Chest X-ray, PA view. Patient: 49 years old, sex F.
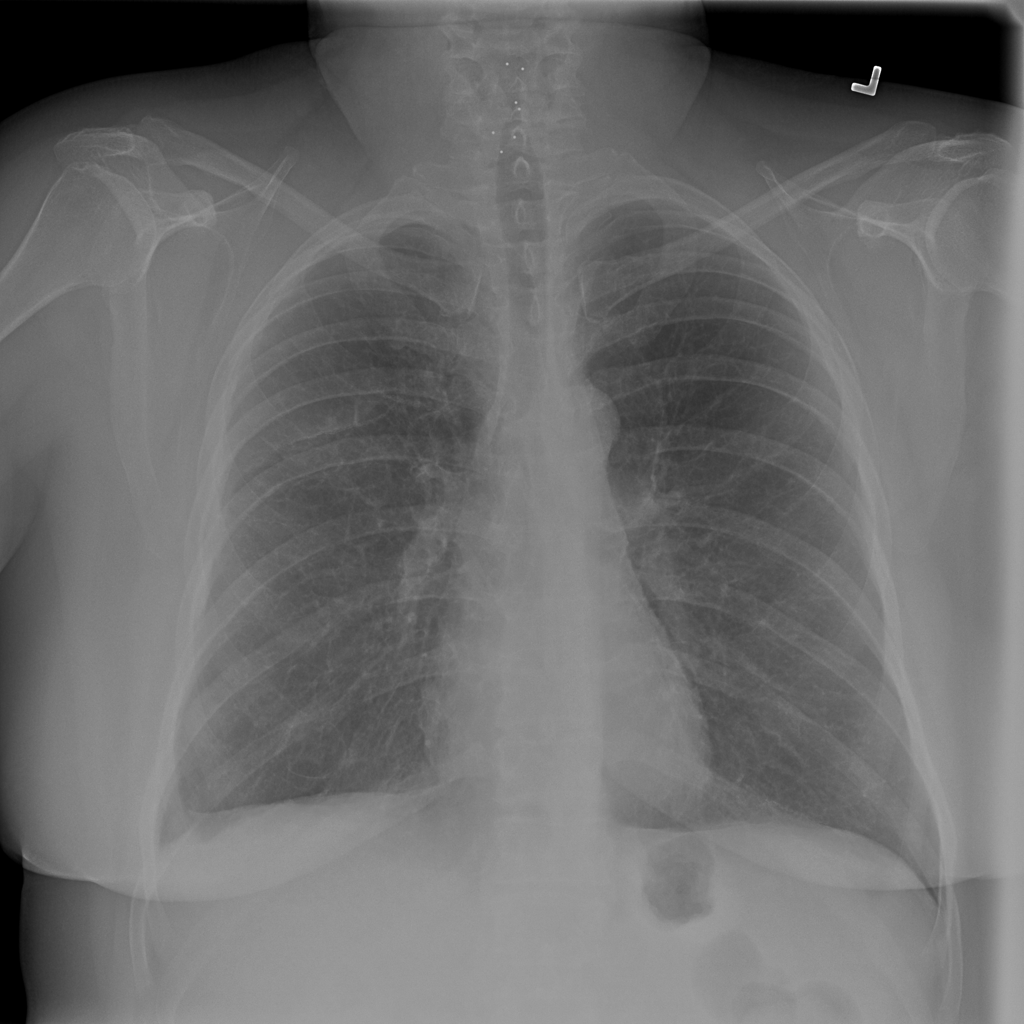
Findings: No Finding